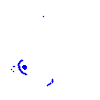
Particle: pion